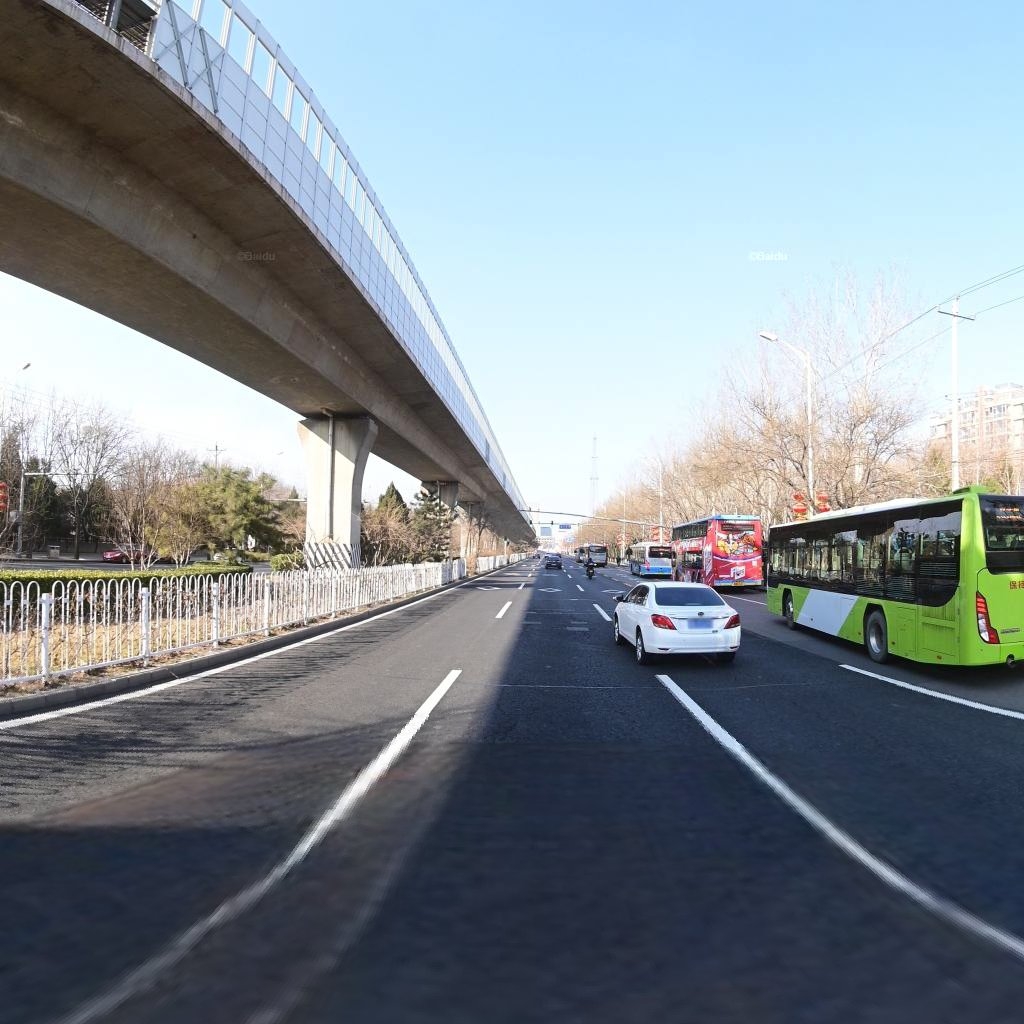
Region: Chaoyang
Road damage annotations: transverse patch